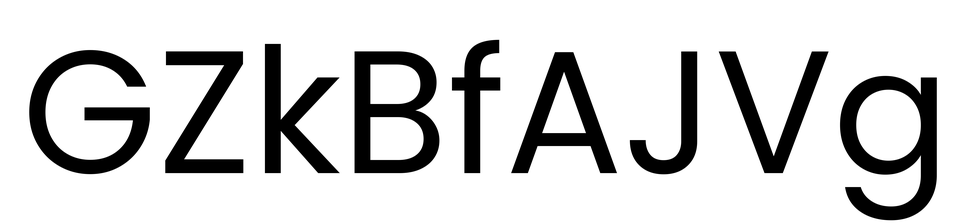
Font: Poppins-Regular